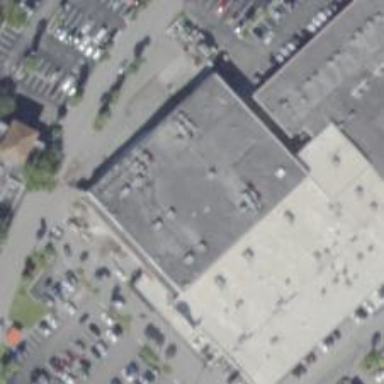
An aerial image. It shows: Supermarket.